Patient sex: M
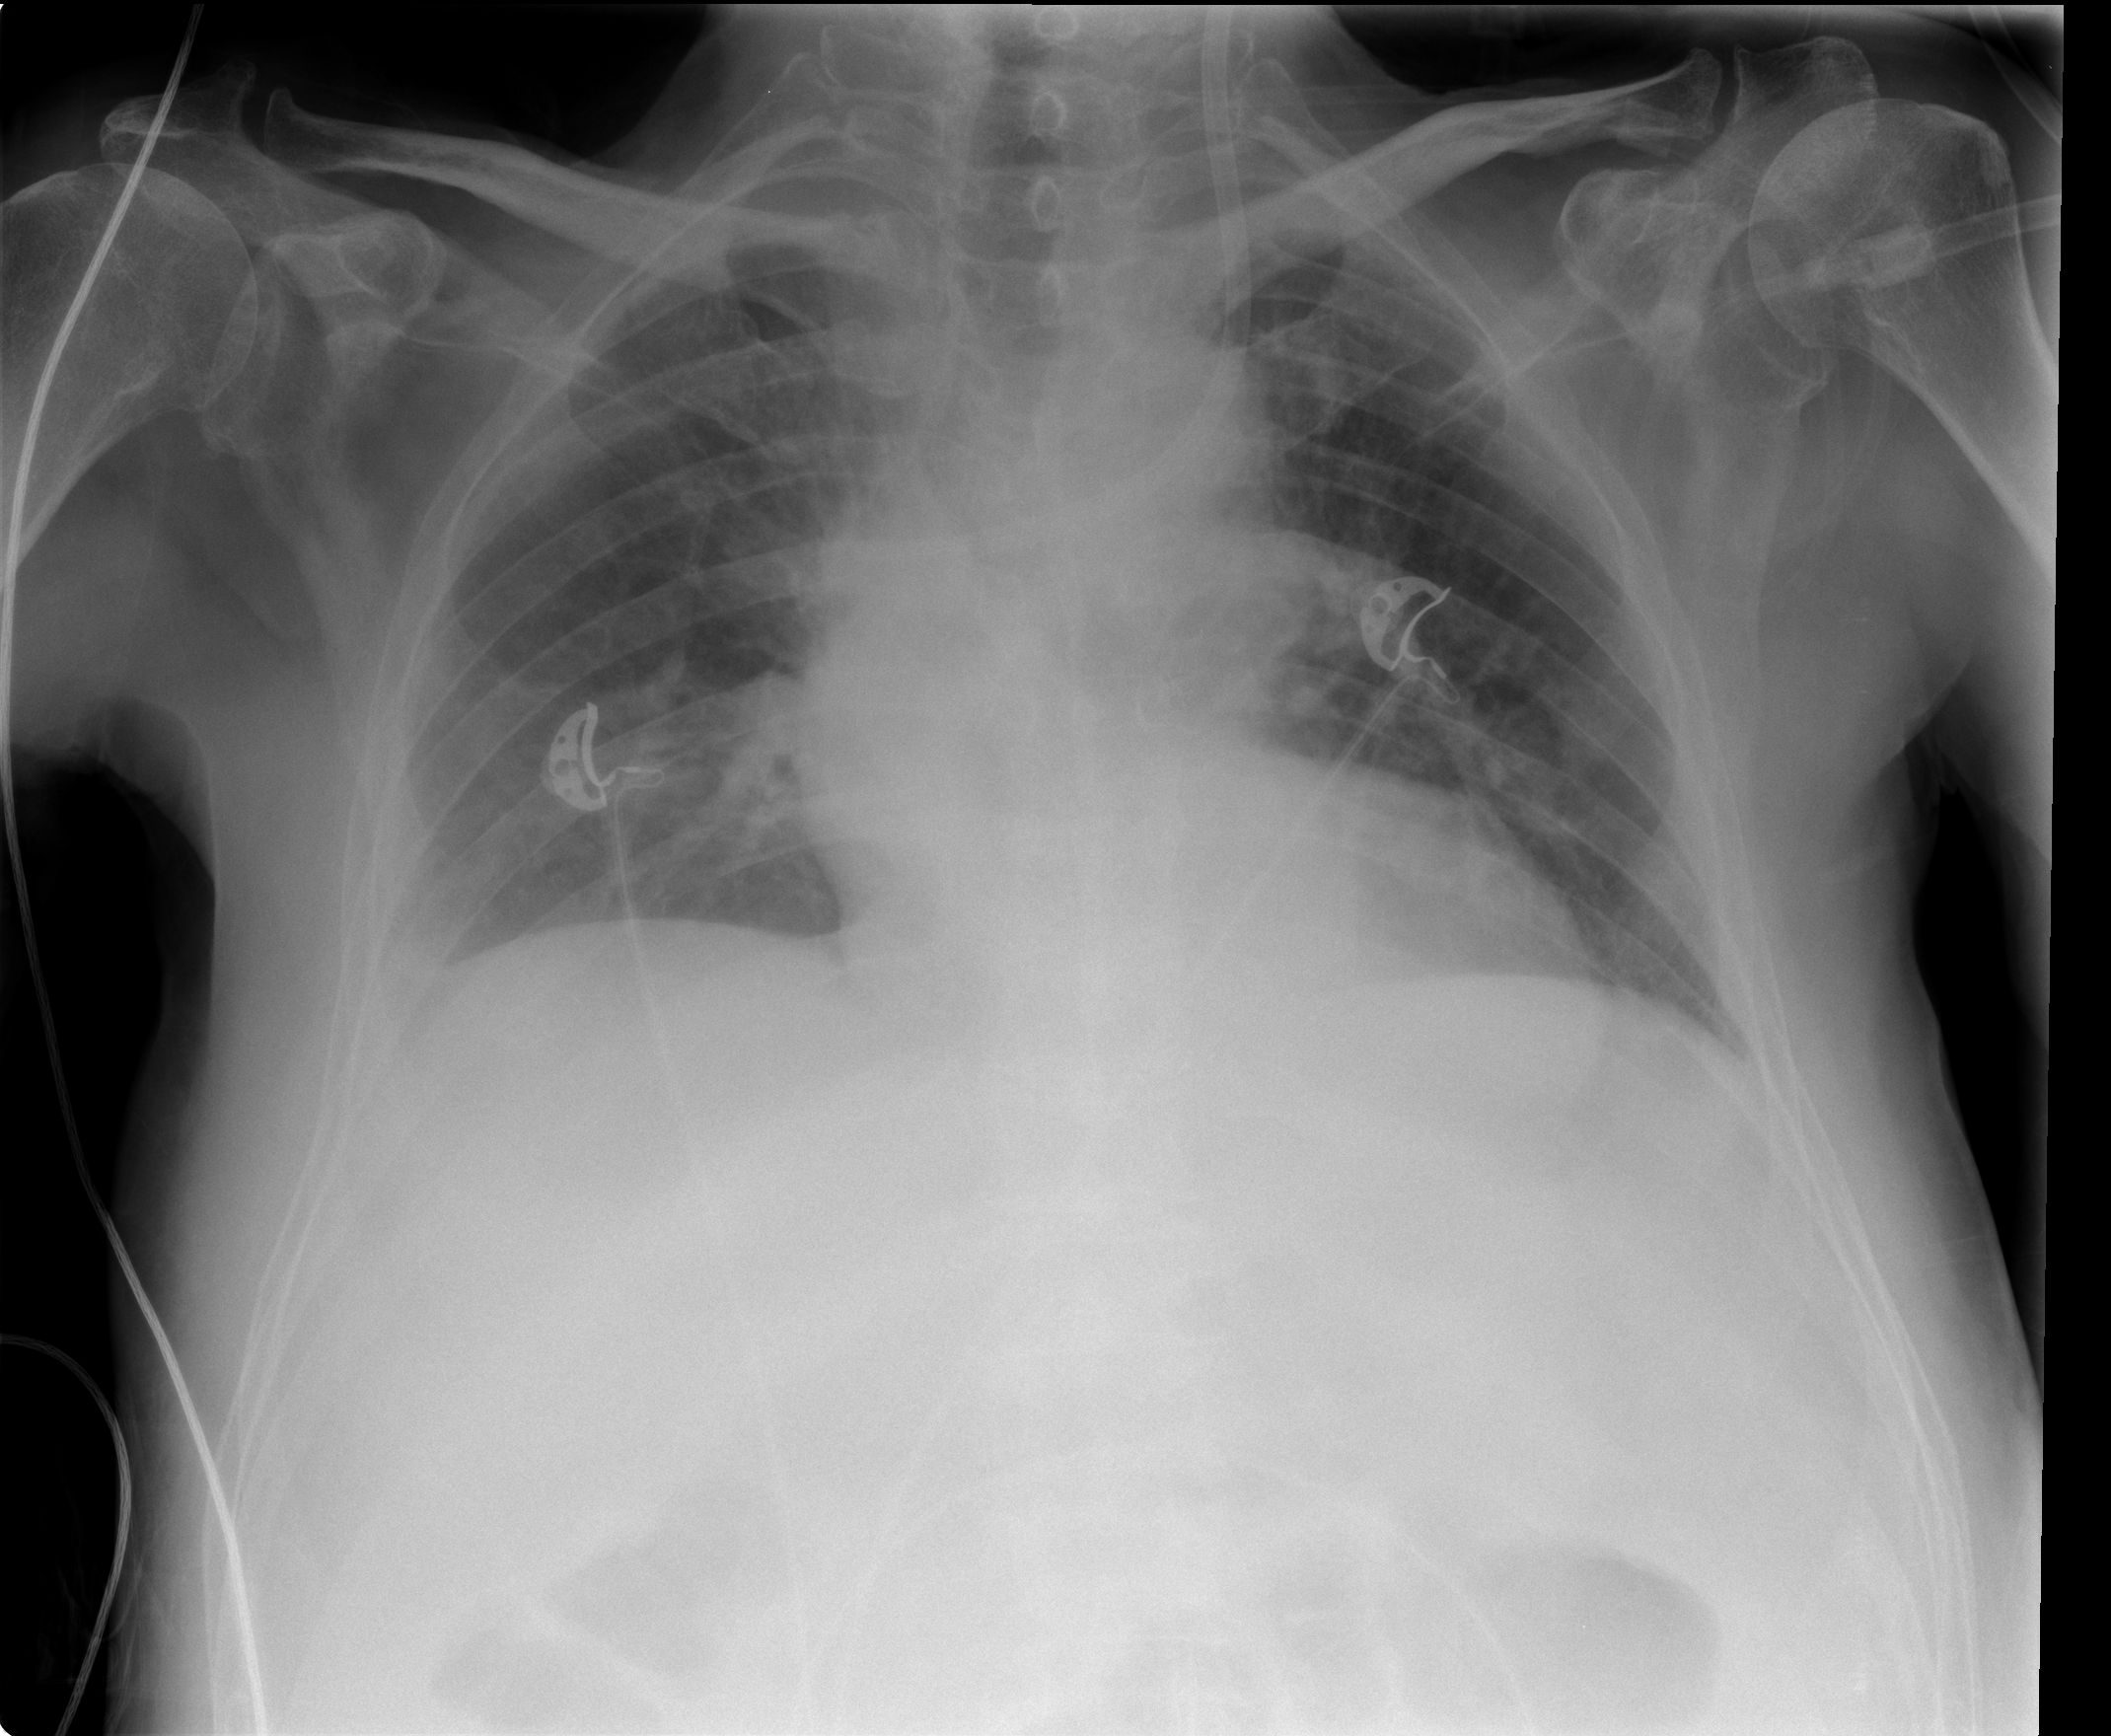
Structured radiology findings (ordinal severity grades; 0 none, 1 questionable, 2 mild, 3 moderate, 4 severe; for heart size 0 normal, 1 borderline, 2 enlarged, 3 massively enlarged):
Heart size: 0
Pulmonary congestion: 0
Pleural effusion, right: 2
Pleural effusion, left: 0
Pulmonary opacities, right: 0
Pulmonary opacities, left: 0
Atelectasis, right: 2
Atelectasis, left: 0